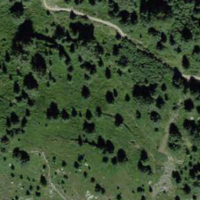
EUNIS habitat code: 26
Species observed at this site:
Euphydryas aurinia
Agriades glandon
Carterocephalus palaemon
Erebia pharte
Colias palaeno
Erebia melampus
Nucifraga caryocatactes